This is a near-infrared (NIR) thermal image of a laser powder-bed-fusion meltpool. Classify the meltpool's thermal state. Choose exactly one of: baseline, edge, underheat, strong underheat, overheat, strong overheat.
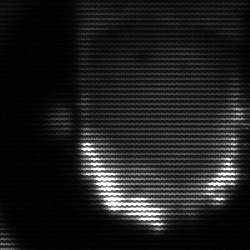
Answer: baseline